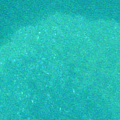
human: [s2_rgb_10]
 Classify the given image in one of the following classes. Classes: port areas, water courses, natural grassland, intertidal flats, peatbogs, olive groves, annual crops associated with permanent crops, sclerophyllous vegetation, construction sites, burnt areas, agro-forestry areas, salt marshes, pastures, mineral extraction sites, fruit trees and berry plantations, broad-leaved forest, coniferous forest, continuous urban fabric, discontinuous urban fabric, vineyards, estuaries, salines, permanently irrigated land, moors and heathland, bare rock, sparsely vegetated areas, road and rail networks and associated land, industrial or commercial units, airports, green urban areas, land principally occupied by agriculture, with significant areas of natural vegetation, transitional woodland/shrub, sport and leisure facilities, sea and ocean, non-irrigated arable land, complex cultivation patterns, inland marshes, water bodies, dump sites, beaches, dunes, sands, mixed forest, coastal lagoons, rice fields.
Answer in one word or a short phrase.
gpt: sea and ocean